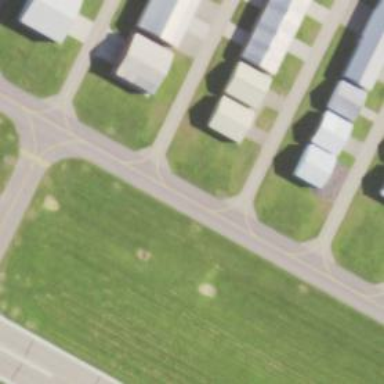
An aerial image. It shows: Image of taxiway at airport.